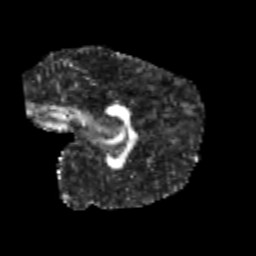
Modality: FA
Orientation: sagittal
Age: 11
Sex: male
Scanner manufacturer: siemens
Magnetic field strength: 3 T
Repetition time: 3.8 s
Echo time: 0.07 s